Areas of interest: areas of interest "Geely Automobile Anhui Baoliying 4S Store"
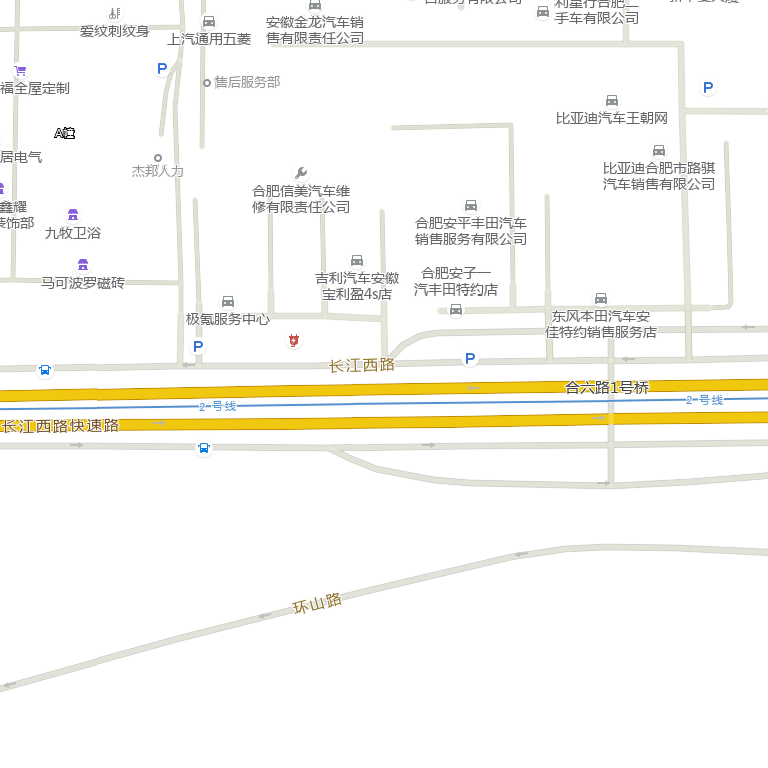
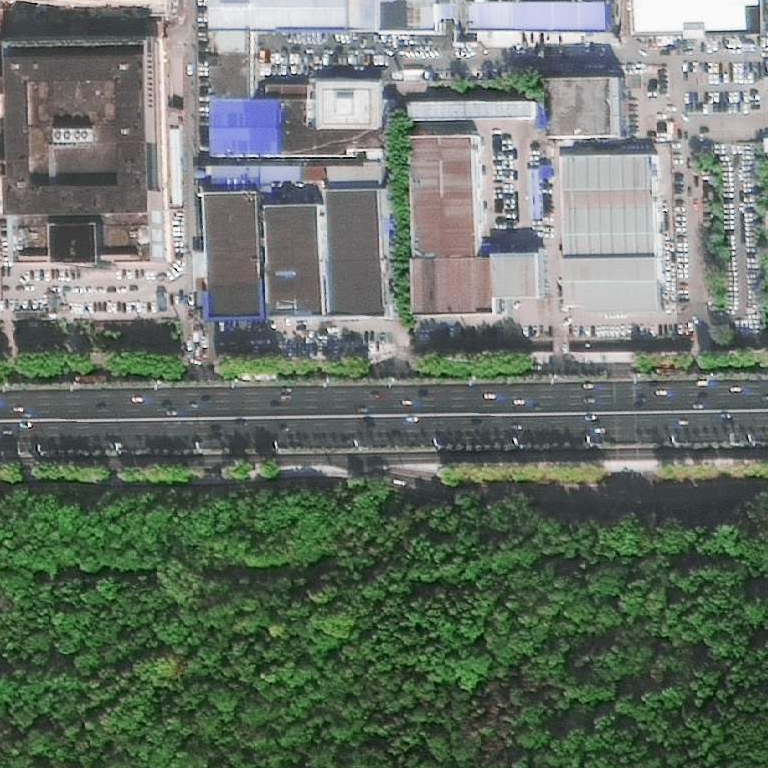